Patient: sex F, age 32
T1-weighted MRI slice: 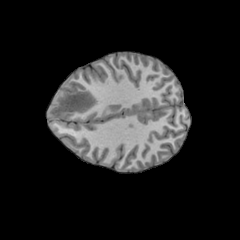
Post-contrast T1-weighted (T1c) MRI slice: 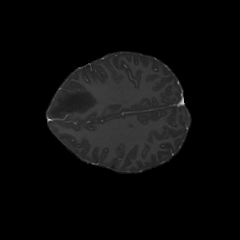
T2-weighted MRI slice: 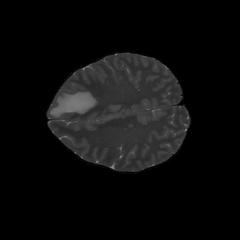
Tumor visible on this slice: yes
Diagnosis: Astrocytoma, IDH-mutant
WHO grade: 3